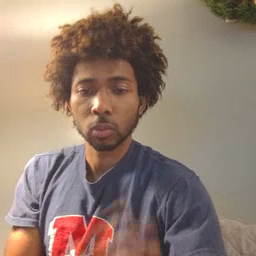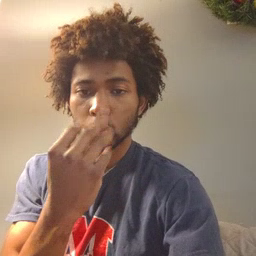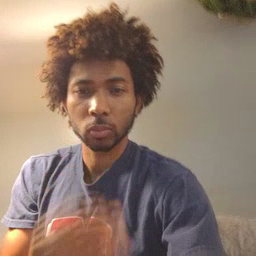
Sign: wolf